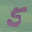
Label: 5